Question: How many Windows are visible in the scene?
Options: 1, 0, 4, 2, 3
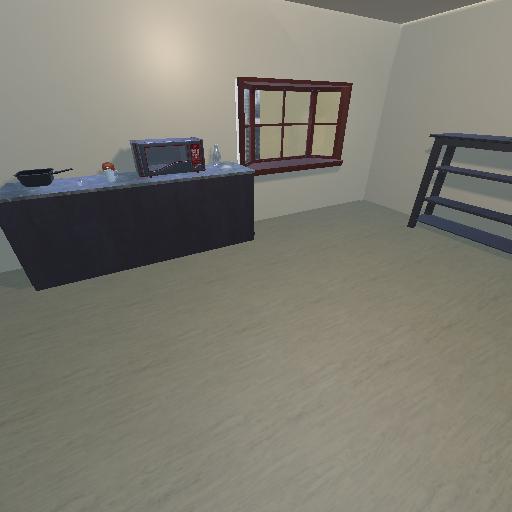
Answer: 1